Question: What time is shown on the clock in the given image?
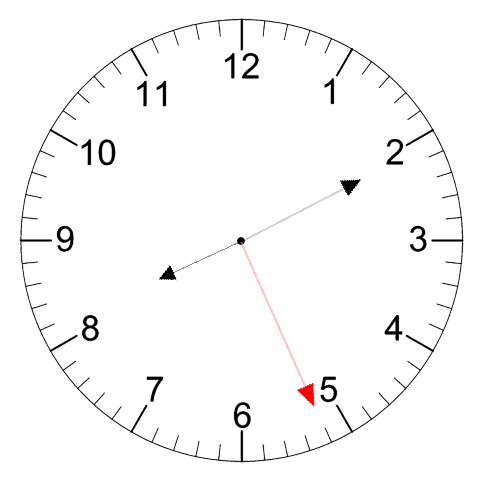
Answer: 08:10:26